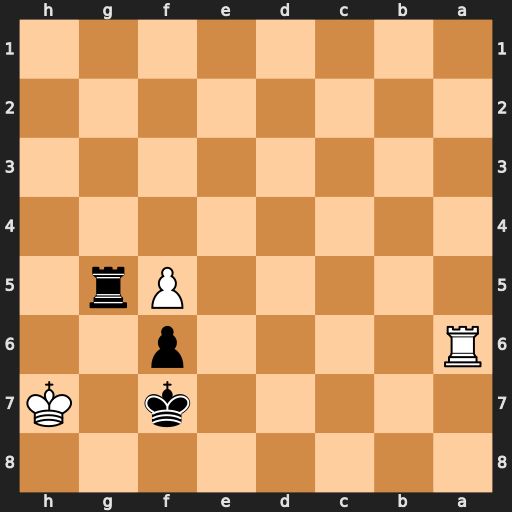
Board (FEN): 8/5k1K/R4p2/5Pr1/8/8/8/8
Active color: b
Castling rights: -
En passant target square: -
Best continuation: Rh5#